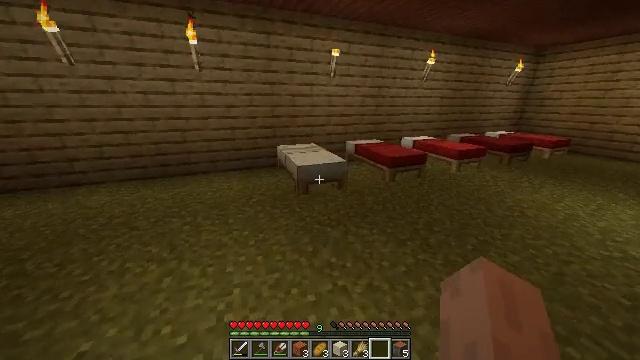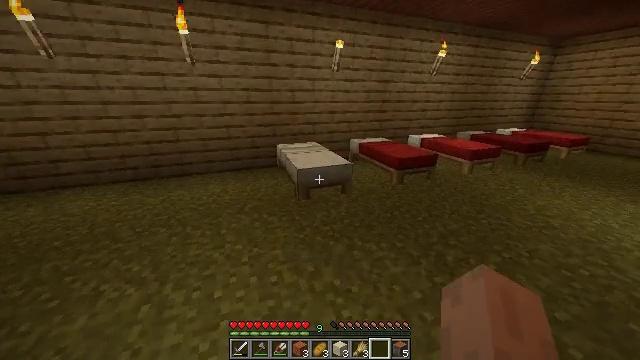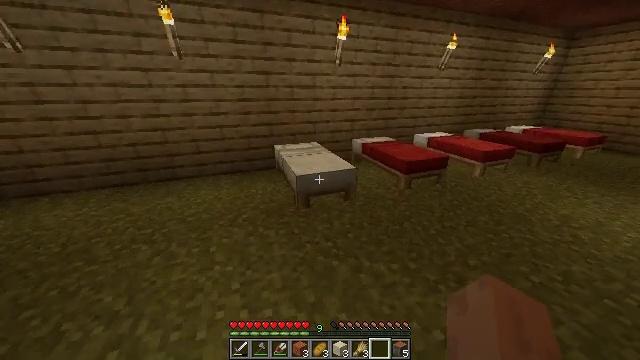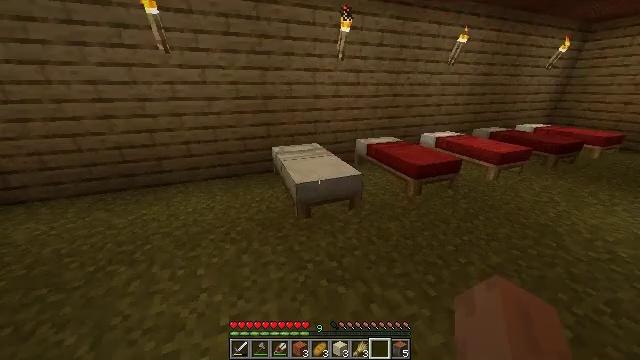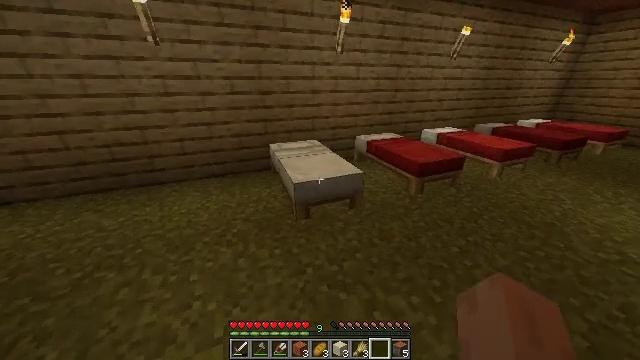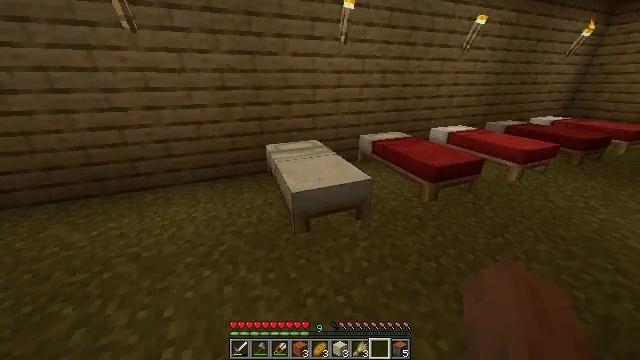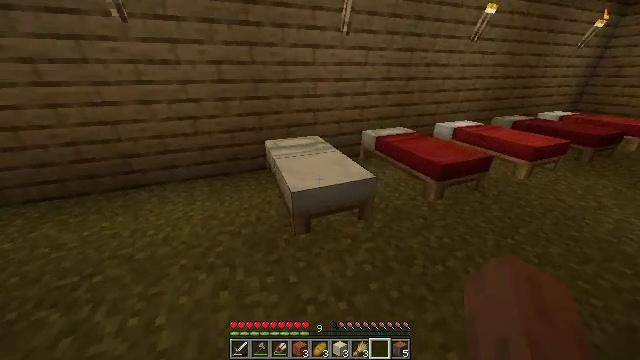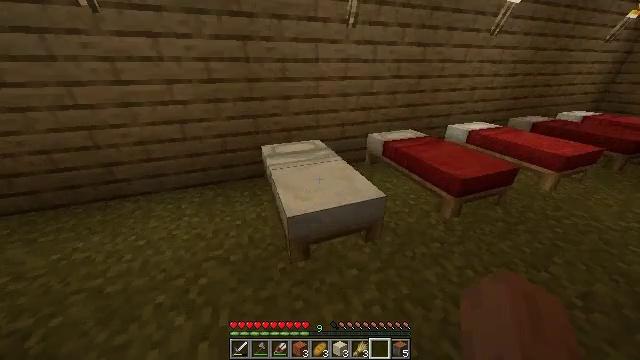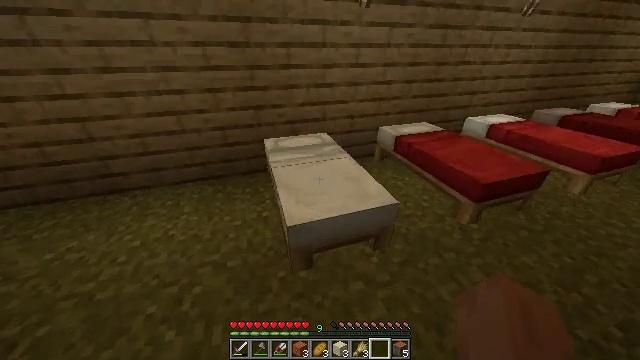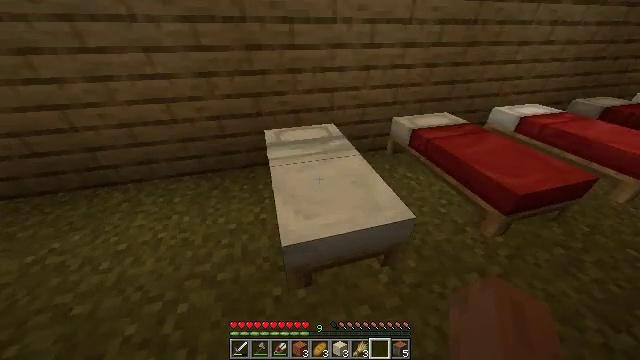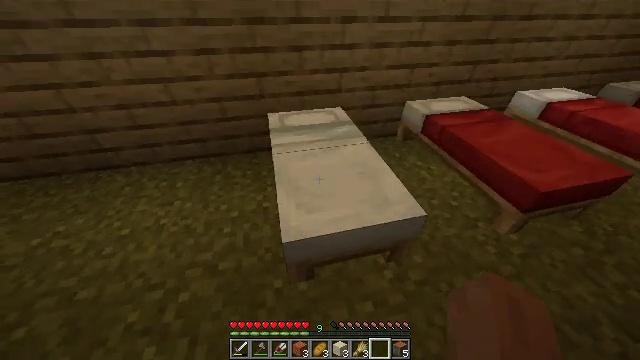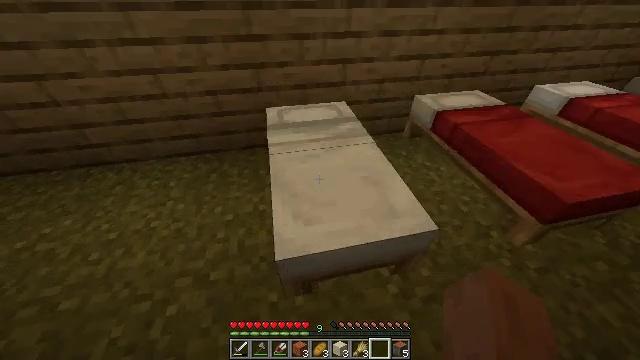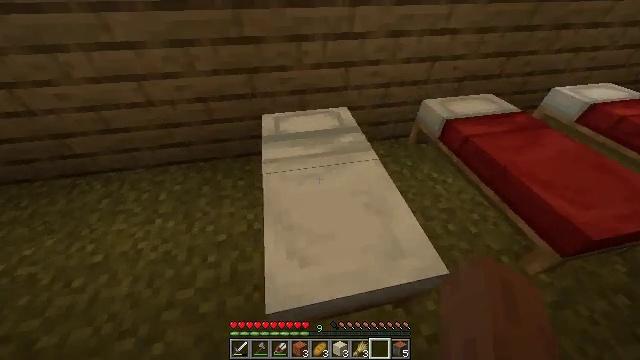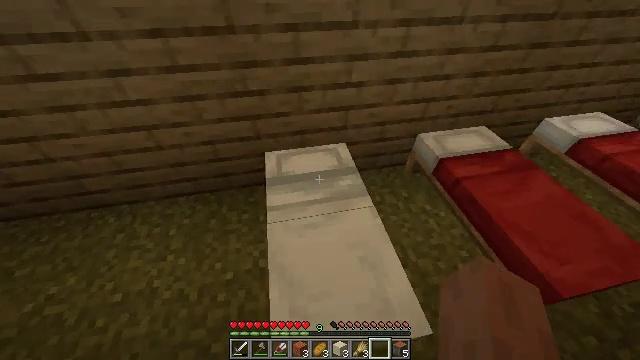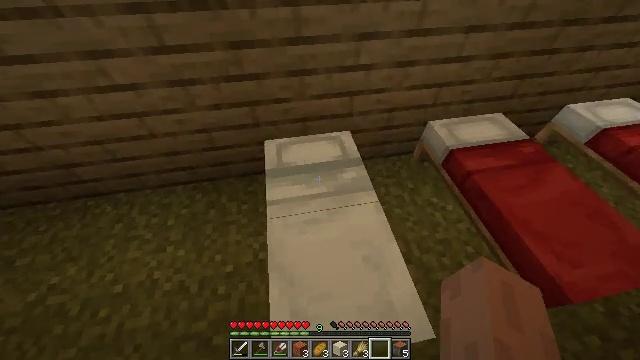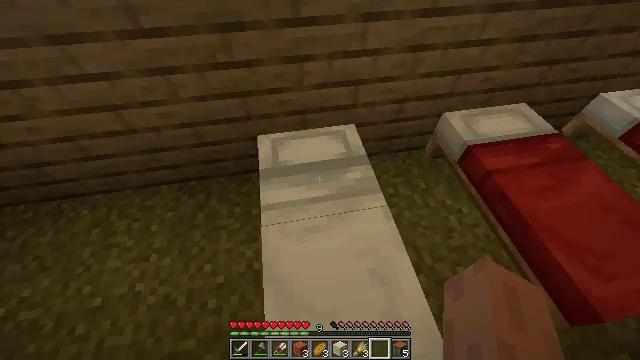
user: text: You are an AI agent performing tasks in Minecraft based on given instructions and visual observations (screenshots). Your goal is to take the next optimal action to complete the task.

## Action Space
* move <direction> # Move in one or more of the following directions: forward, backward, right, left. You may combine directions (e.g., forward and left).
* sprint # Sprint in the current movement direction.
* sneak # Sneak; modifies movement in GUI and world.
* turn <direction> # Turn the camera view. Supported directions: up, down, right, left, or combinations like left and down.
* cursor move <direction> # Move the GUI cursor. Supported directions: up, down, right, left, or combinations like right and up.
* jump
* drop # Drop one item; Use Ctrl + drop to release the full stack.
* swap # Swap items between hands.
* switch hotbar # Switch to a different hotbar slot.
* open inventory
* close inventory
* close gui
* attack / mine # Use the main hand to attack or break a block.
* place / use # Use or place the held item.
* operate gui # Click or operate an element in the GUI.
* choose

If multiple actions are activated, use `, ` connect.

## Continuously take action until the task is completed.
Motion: motion action
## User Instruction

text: Retrieve the barrel for inventory use.
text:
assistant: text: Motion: move forward, sprint, turn down
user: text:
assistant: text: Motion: move forward, sprint, turn down
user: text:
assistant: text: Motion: move forward, sprint
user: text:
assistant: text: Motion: move forward, sprint, turn down
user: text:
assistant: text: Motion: move forward, sprint
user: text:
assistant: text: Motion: move forward, sprint, turn down
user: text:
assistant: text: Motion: move forward, sprint, turn down
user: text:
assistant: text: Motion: move forward, sprint, turn left and down
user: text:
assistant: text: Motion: move forward, sprint, turn left and down
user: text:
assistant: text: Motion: move forward, sprint, turn left and down
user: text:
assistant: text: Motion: move forward, sprint, turn left and down
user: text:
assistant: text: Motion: move forward, sprint, turn down
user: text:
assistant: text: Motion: sprint, turn down
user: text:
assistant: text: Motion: turn down
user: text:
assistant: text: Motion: turn down
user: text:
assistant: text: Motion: turn down
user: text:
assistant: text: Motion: turn down
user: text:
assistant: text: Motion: turn down
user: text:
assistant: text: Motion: turn down
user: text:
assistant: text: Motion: turn down
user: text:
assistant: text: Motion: no_op
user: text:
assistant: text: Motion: use / place
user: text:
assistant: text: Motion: use / place
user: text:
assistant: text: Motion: no_op
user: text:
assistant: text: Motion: no_op
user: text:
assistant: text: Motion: no_op
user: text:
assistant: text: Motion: no_op
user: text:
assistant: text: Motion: no_op
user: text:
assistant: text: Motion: open gui
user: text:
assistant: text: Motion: no_op